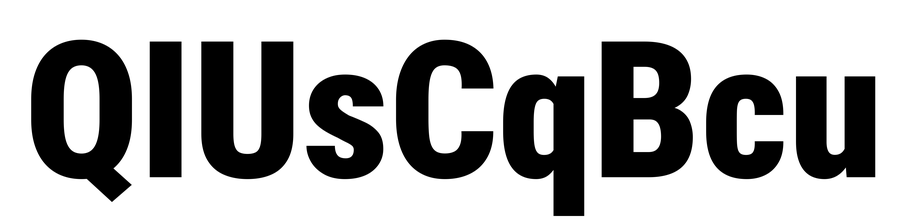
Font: Roboto_Condensed_Black